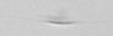
Label: Cylindrotheca_morphotype1